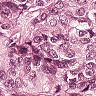
Metastatic tissue present: yes